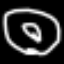
Label: donut